Field crop: maize
Growth stage: 2
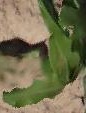
Species: maize